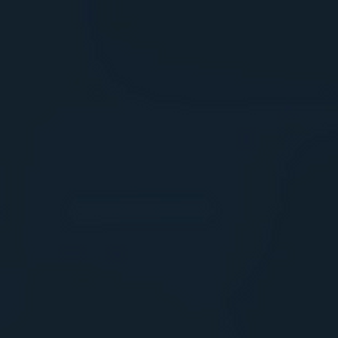
Label: other